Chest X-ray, PA view. Patient: 45 years old, sex F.
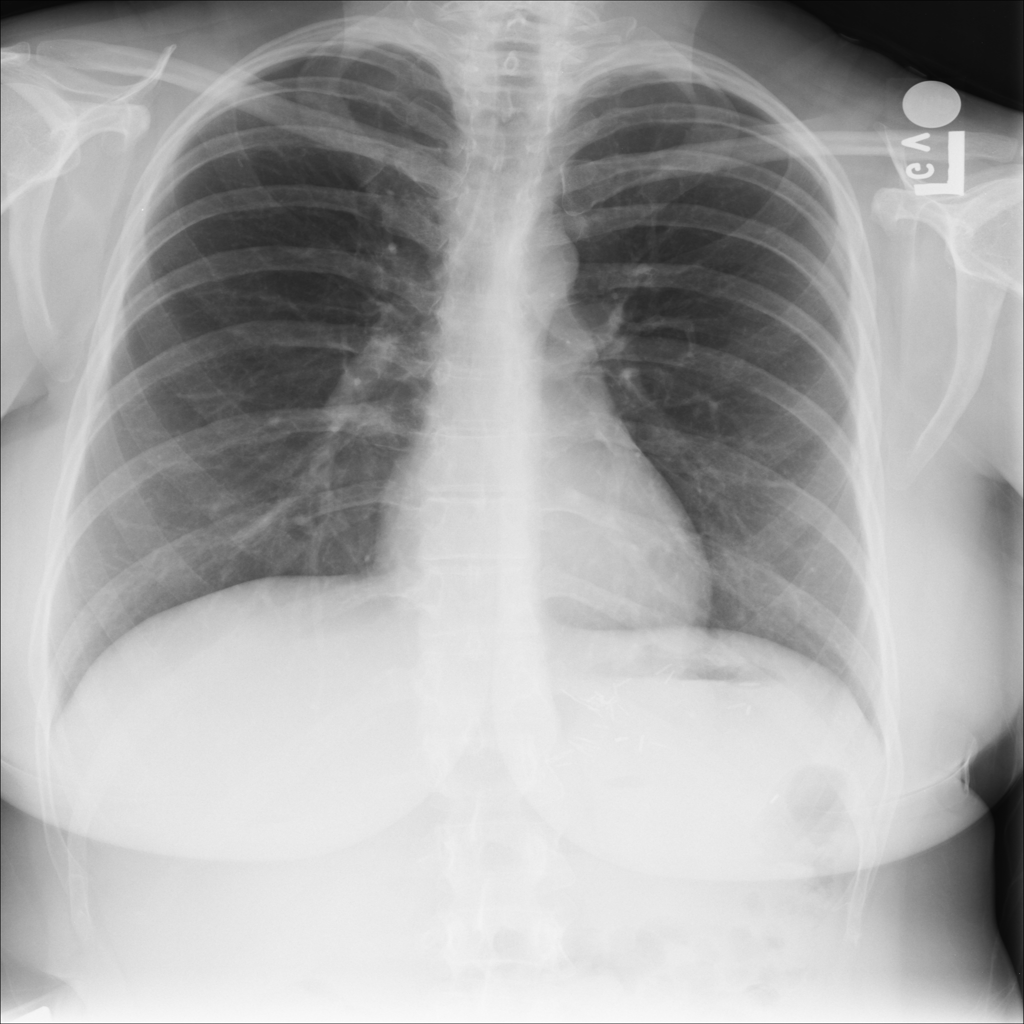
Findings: No Finding